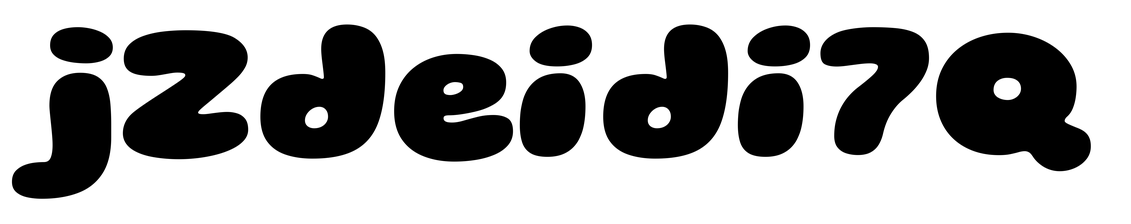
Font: Gluten_Black